Question: Please bear with me. New to programming.
I'm trying to create a restaurant menu using ACF and the repeater plugin.
The screenshot below shows what I'm trying to achieve. This is the backend which already adds the data to the database.

This is my basic loop to grab the fields needed.
'''
<?php while( have_rows('menus') ): the_row(); ?>
<?php
$item_name = get_sub_field('item_name');
$item_price = get_sub_field('item_price');
$item_description = get_sub_field('item_description');
$special = get_sub_field('special');
?>
<h1 class="<?php echo $special"?>>
<?php echo $item_name ?>...<?php echo $item_price ?>
</h1>
<h2><?php echo $item_description ?></h2>
<?php endwhile; // end of the loop. ?>
'''
I have three templates each showing the same menu but in certain pages 'special' items will be shown where a class is set to be styled in CSS.
e.g
King's Cross Page lists Dish 1 and Dish 2(special)
but
Covent Garden Page lists Dish 1 and skips Dish 2 because it's selected to be a special for King's Cross.
how can I skip fields not assigned to a certain template?
Thank you.
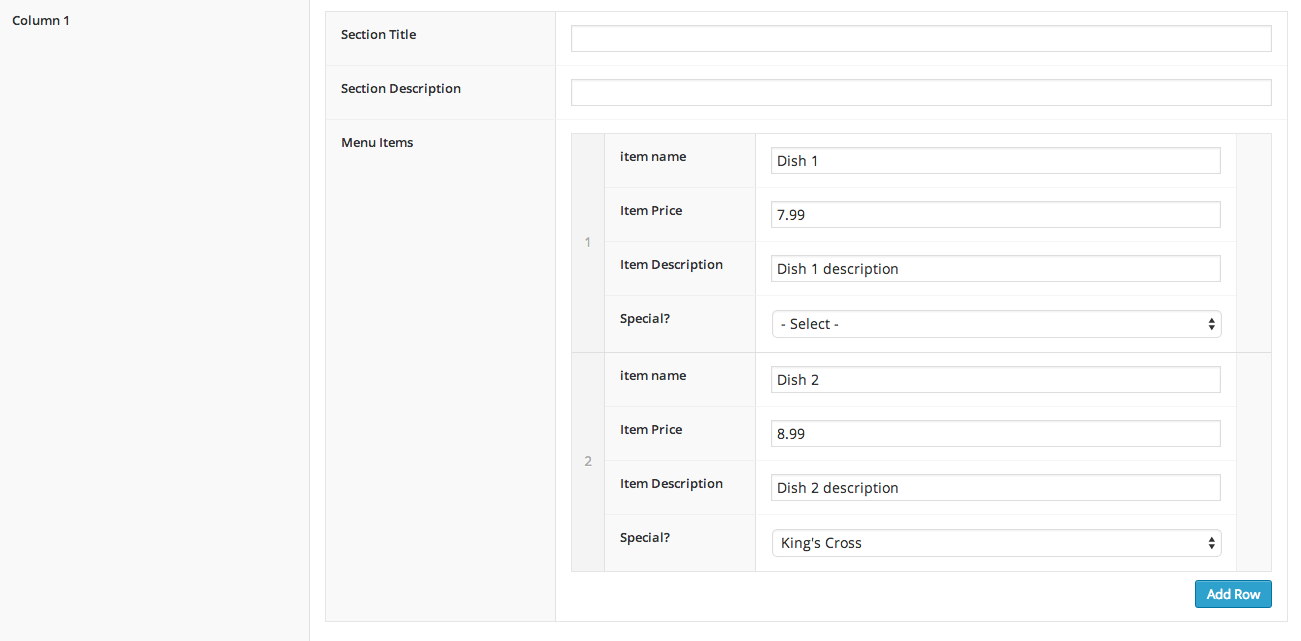
Answer: Right, still not sure if I fully understand this, but if I've got it right, do you need to check if the page is equal to the special field?
Something like:
'''
<?php while( have_rows('menus') ) : the_row();
$item_name = get_sub_field('item_name');
$item_price = get_sub_field('item_price');
$item_description = get_sub_field('item_description');
$special = get_sub_field('special');
?>
<?php if( $special == get_the_title() ) :
?>
<h1 class="<?php echo $special; ?>">
<?php echo $item_name ?>...<?php echo $item_price ?>
</h1>
<h2><?php echo $item_description ?></h2>
<?php
endif;
endwhile; // end of the loop. ?>
'''